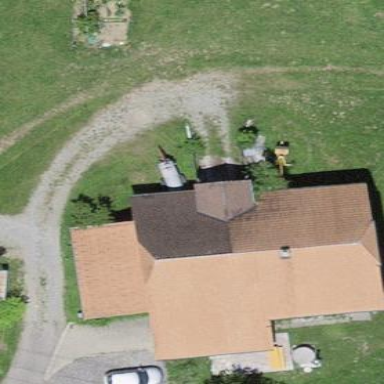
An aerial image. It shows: Farm building.